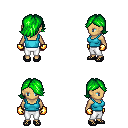
a pixel art fantasy rpg character, female body template, human, tanned skin, teal pirate shirt, white pants, green swoop hairstyle, gold gloves, ghillies, four views (front, back, left, right), 2x2 character sprite sheet, small pixel art, hard edges, no anti-aliasing